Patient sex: M
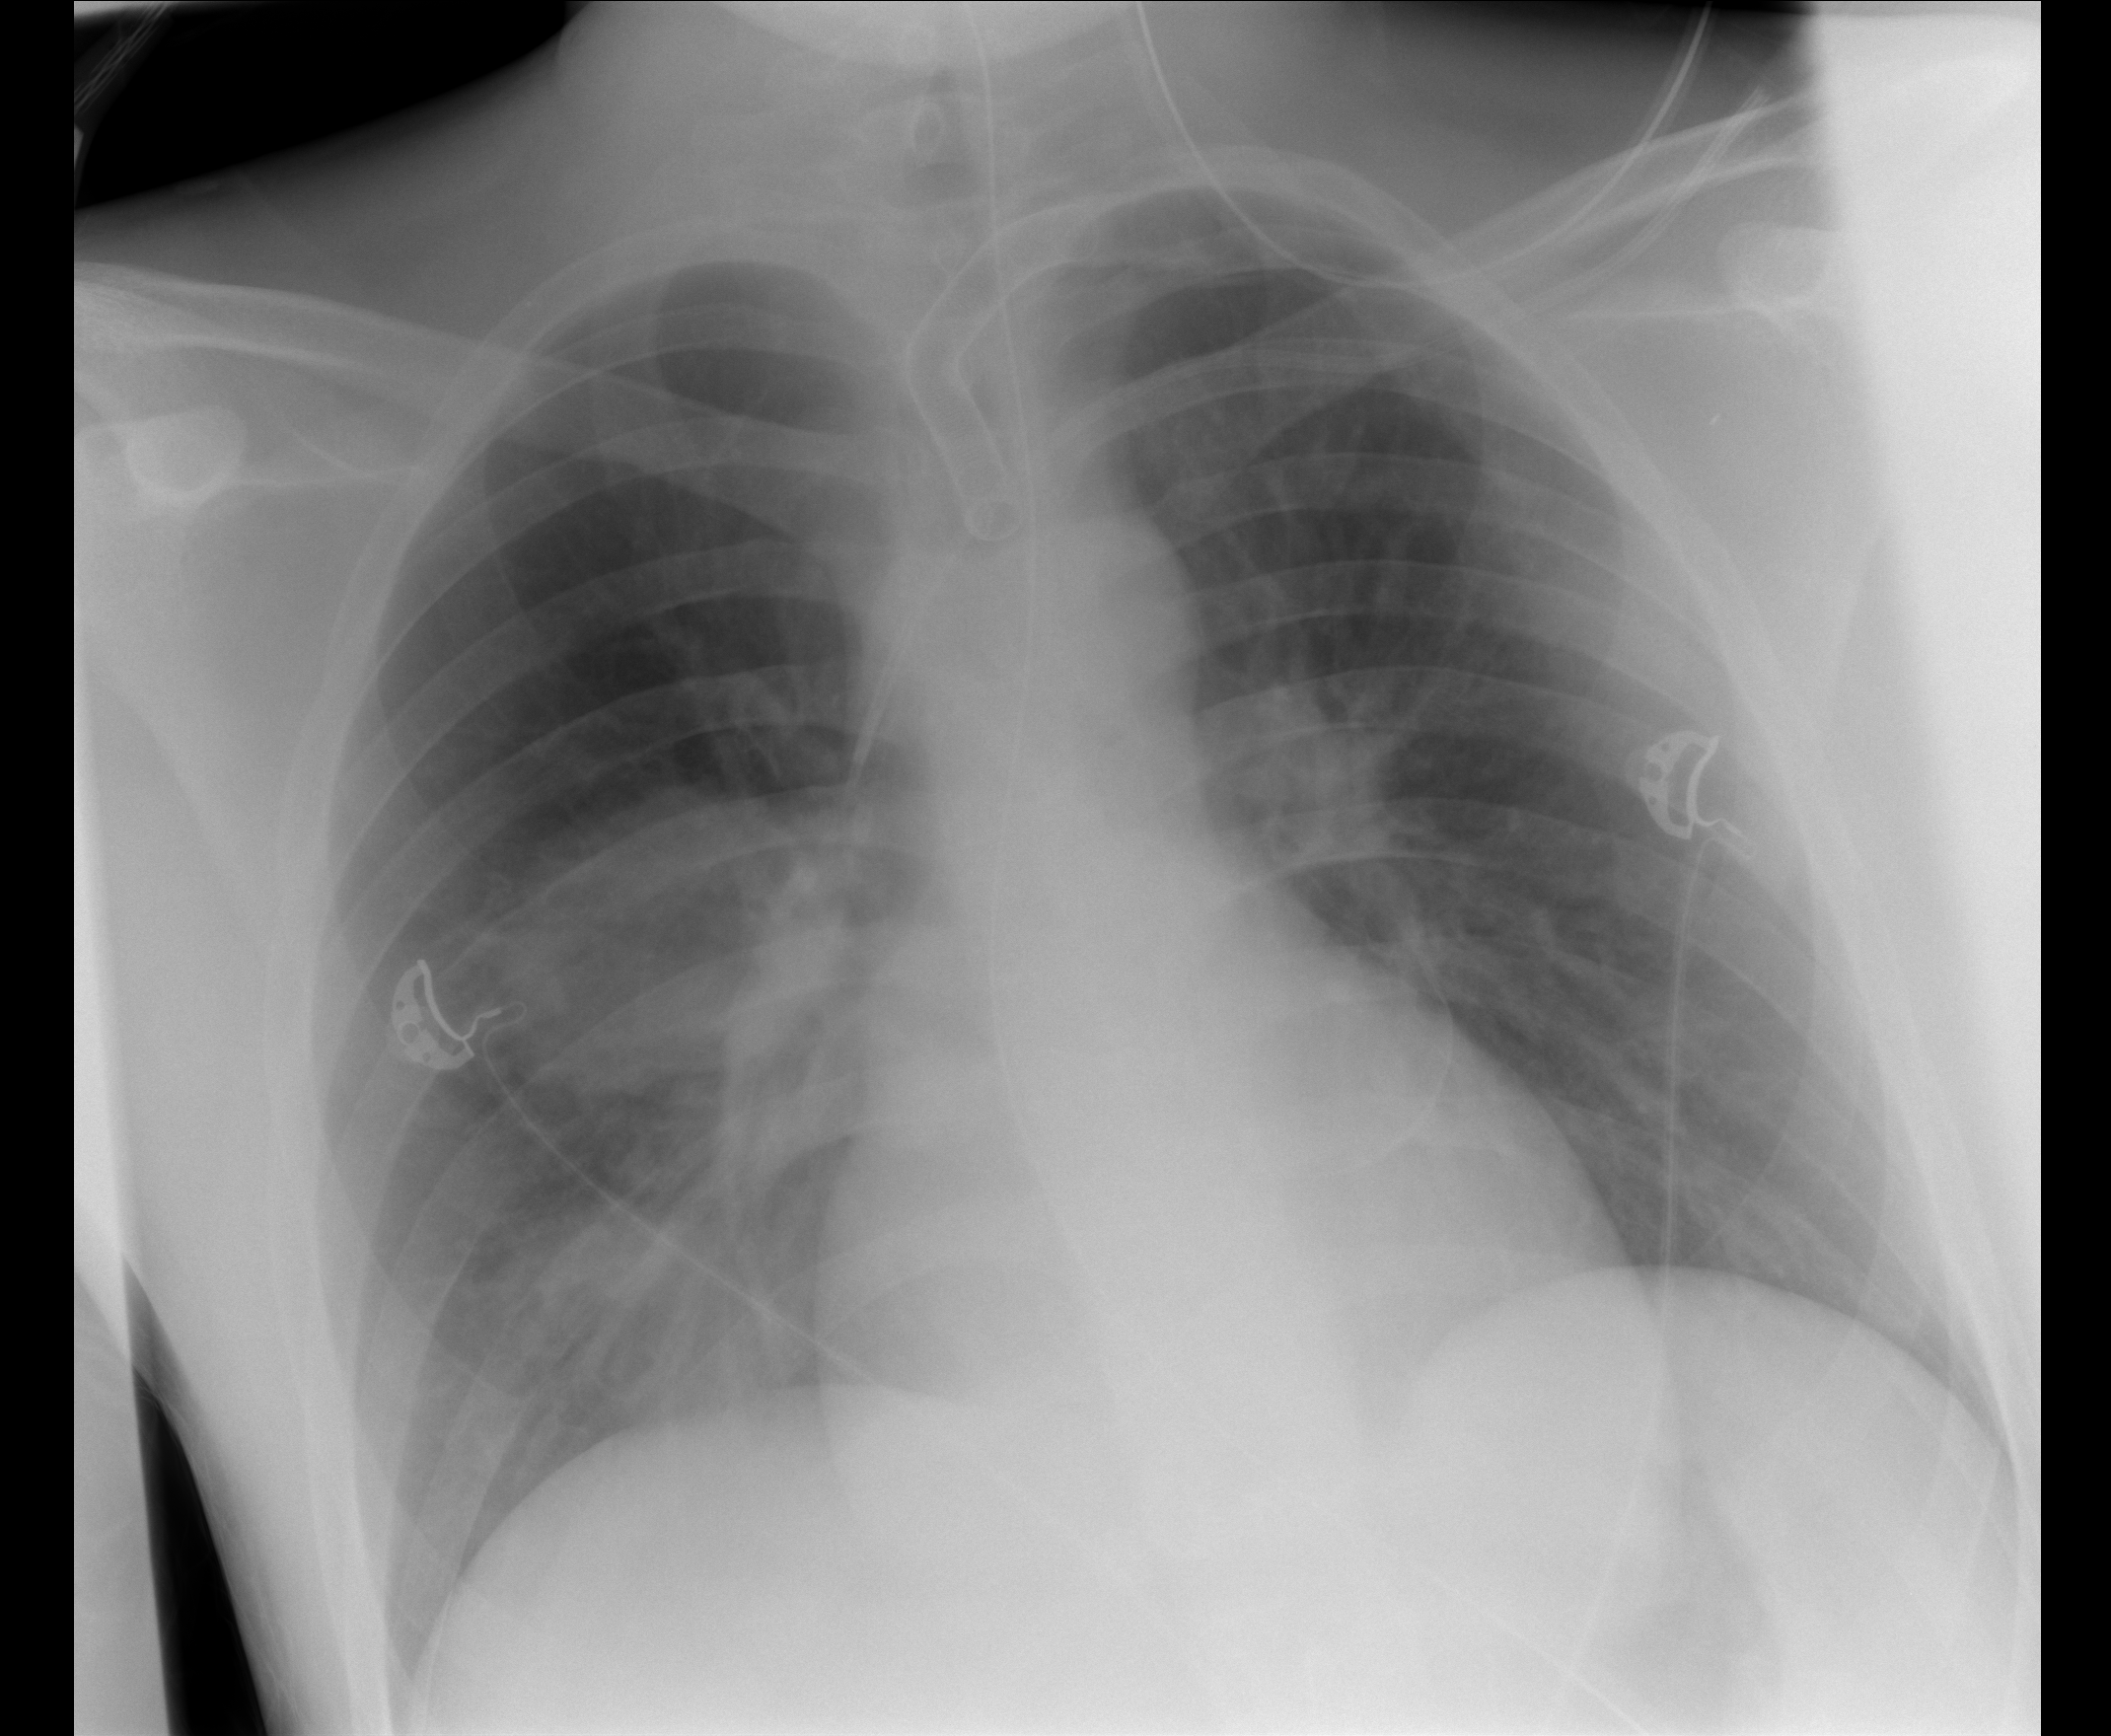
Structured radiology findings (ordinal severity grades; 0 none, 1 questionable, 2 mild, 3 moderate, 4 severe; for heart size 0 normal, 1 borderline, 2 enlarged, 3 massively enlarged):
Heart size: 0
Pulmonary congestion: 0
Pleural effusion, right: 0
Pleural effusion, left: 0
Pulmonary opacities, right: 0
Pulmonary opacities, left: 0
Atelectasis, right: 1
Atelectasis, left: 2